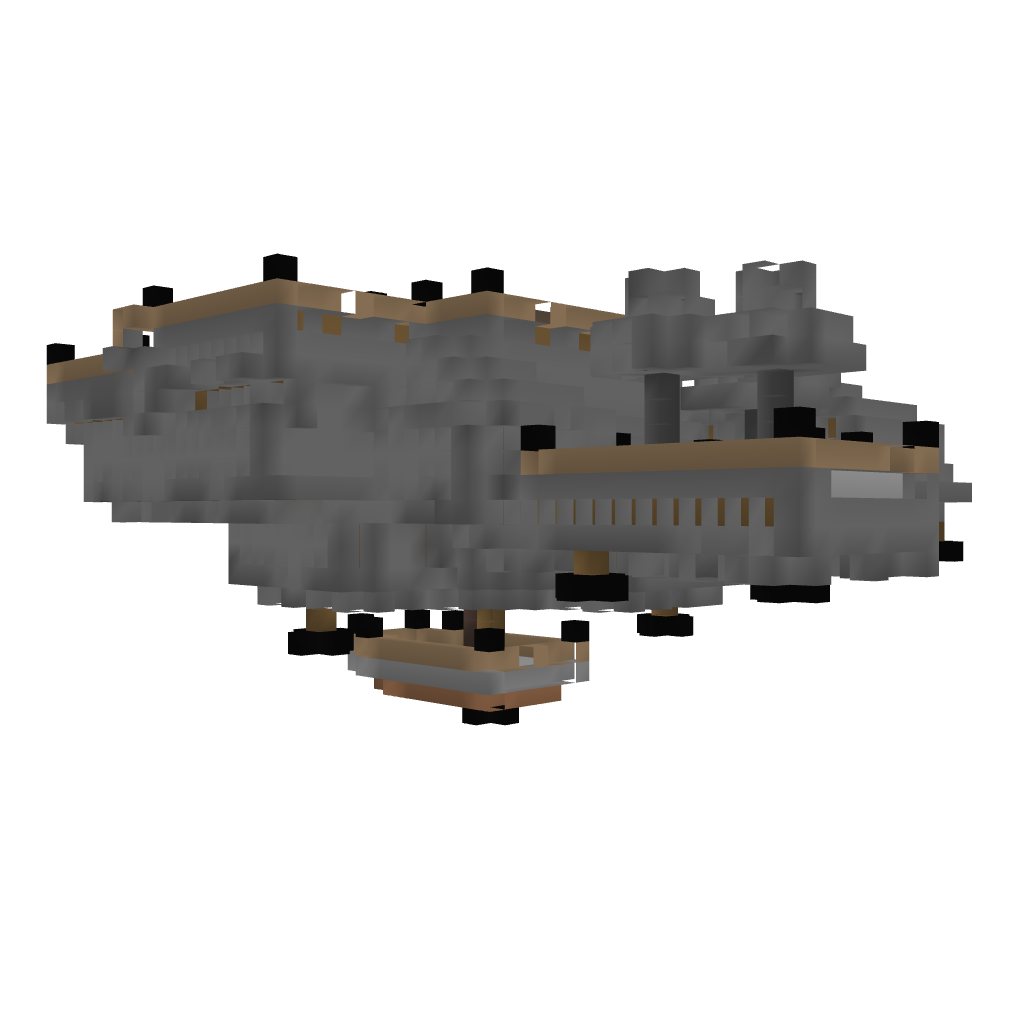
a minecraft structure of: Flying TreeHouse